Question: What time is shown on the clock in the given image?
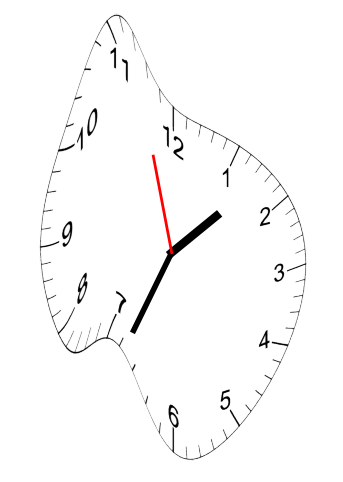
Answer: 01:33:57